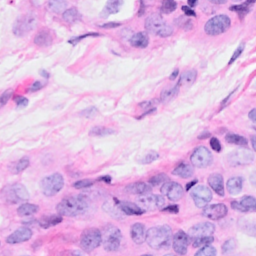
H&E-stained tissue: Breast